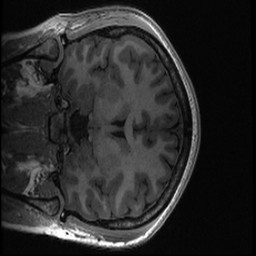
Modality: T1w
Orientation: coronal
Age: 23
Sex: female